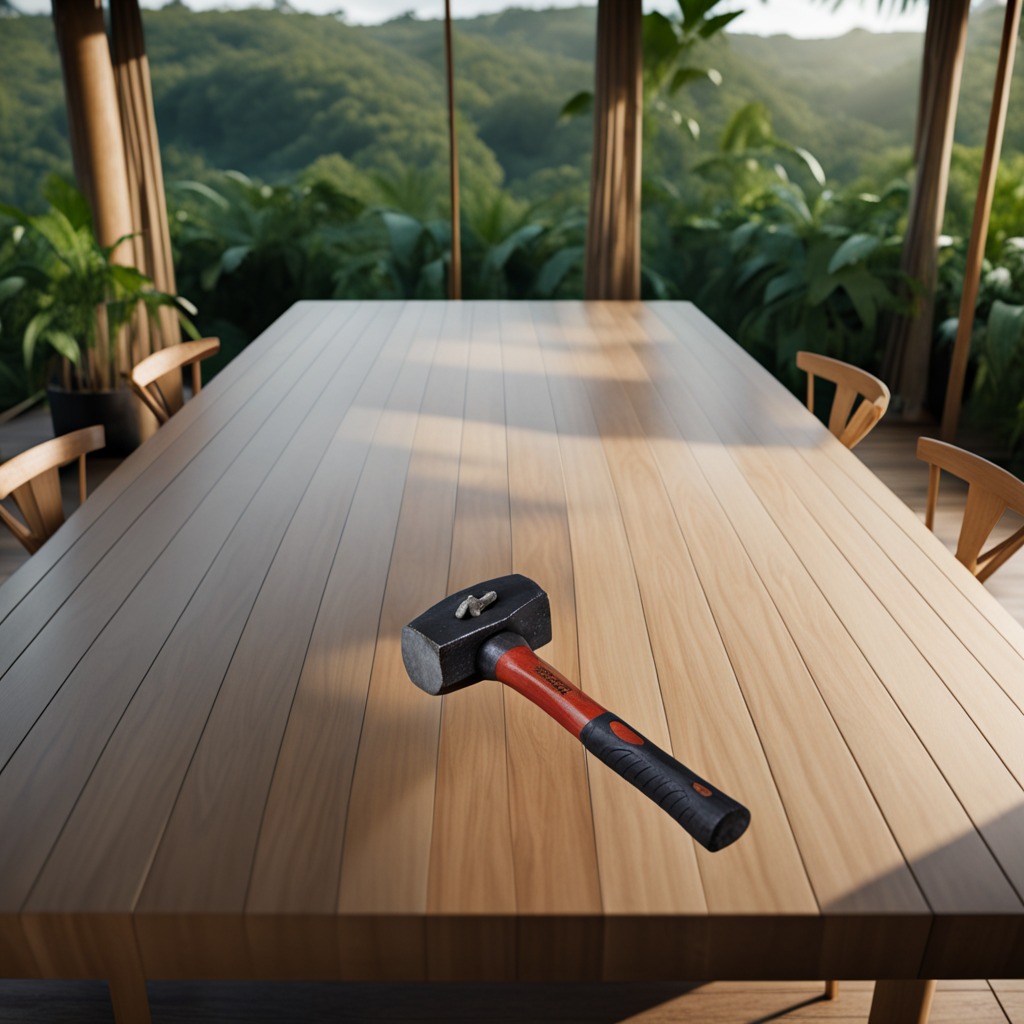
A hammer lies on a wooden table inside a jungle field workshop tent humid ambient light worn but